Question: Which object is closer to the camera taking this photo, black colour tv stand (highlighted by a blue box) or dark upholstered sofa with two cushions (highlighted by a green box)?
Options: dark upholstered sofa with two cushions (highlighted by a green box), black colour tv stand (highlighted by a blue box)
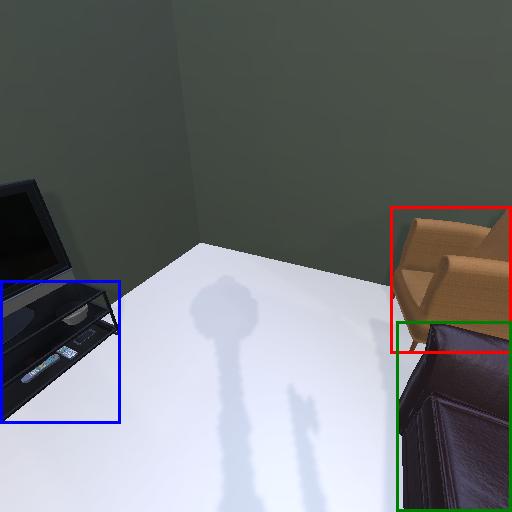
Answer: dark upholstered sofa with two cushions (highlighted by a green box)